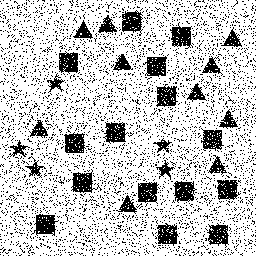
Squares: 15
Triangles: 10
Stars: 5
Total shapes: 30